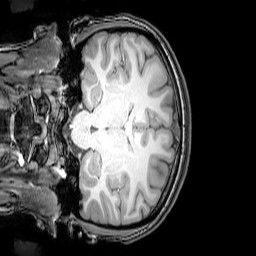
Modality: T1w
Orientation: coronal
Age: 22
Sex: female
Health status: healthy
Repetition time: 0.081 s
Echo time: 0.037 s